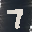
Label: 7